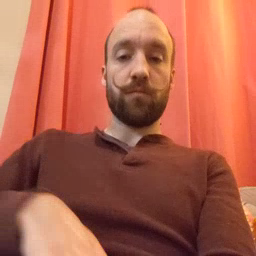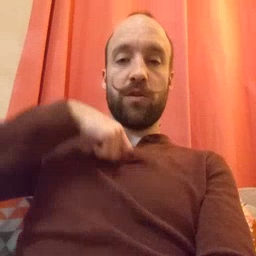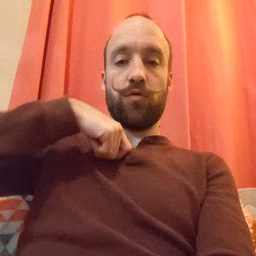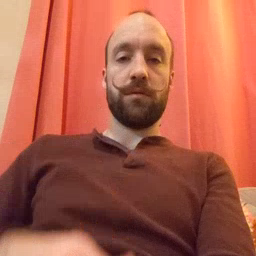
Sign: zipper